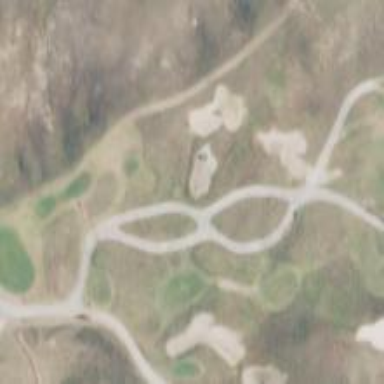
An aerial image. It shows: Service road designated as golf cart path.